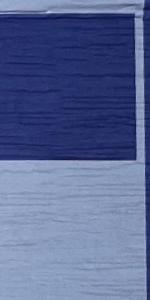
Label: Empty